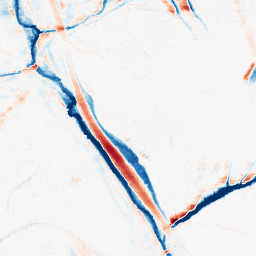
Category: morphological
Decomposition family: morphological_ellipse
Decomposition parameters: operation: average
width: 10
height: 20
Upsampling method: cubic_catmull_rom
Upsampling parameters: scale: 2
Upsampling scale: 2